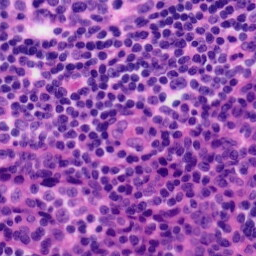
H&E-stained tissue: Tonsil